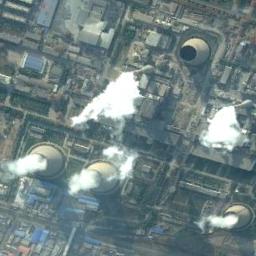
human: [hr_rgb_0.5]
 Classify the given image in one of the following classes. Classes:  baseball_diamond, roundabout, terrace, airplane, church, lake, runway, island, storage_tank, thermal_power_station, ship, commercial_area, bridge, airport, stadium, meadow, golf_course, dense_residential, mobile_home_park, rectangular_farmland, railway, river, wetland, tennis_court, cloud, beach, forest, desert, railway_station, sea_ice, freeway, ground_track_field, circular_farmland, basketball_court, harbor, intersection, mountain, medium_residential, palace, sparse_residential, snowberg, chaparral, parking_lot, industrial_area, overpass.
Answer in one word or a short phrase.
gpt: thermal_power_station